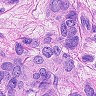
Metastatic tissue present: yes